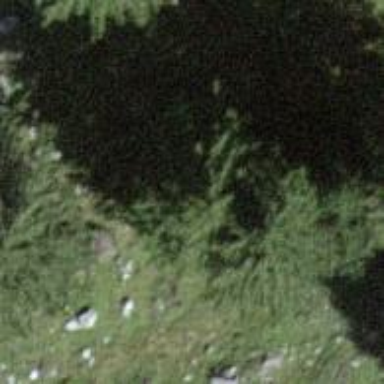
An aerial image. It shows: Evergreen tree with needle-leaved leaves.